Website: lowes
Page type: delivery-shipping
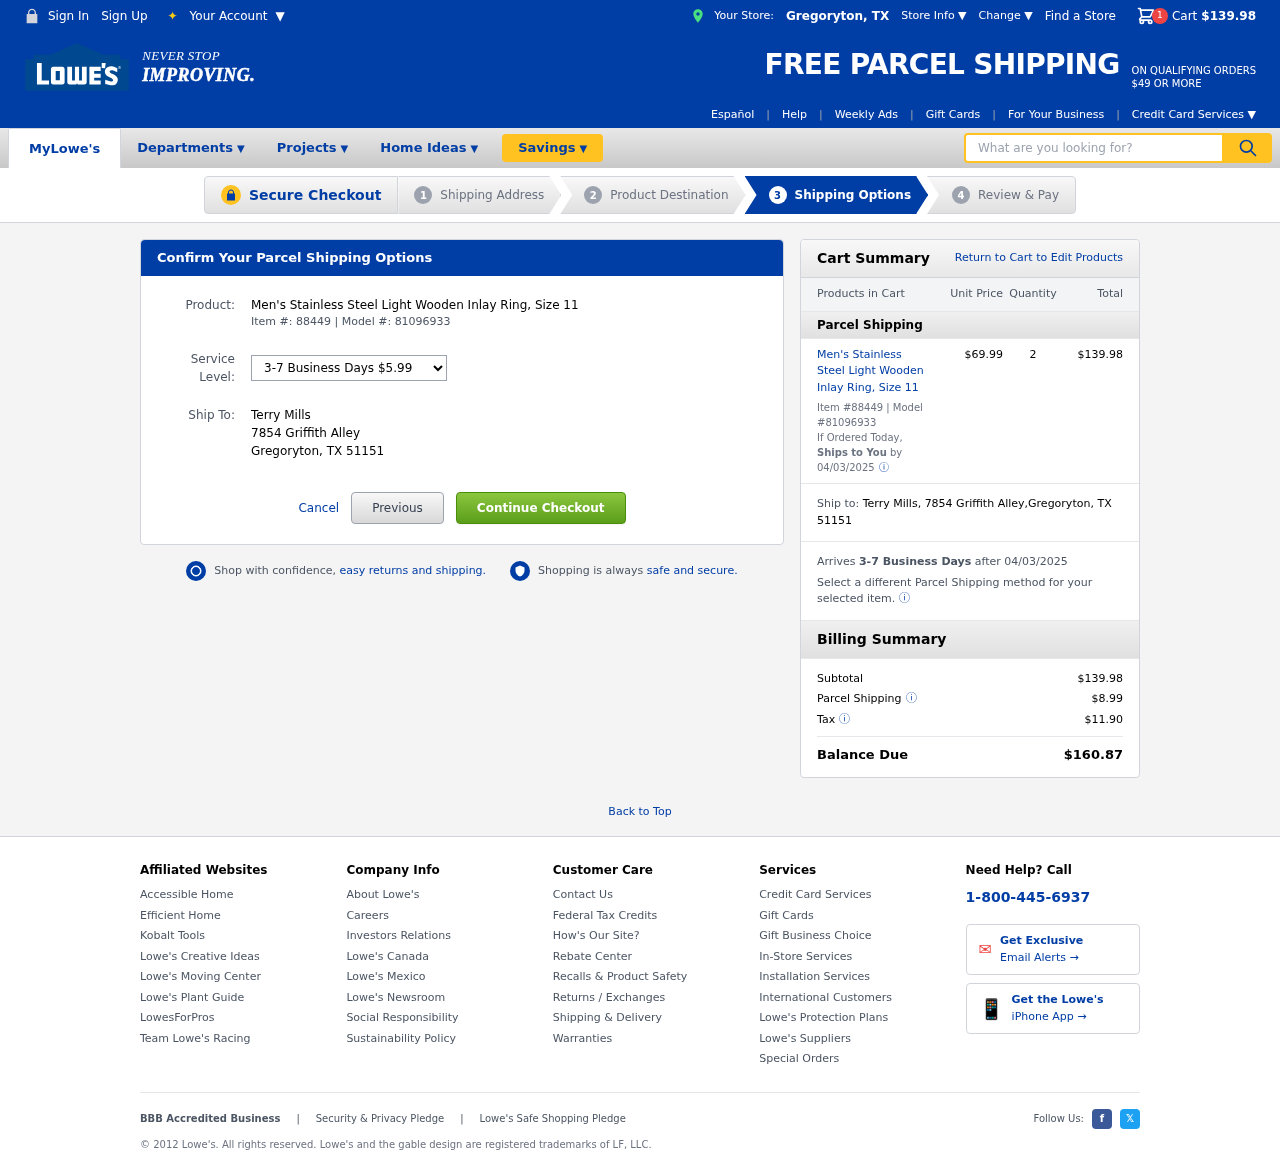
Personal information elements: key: PII_CITY
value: Gregoryton
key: PII_FULLNAME
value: Terry Mills
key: PII_POSTCODE
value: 51151
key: PII_STATE_ABBR
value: TX
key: PII_STREET
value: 7854 Griffith Alley
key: PII_FULLNAME2
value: Terry Mills
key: PII_CITY2
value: Gregoryton
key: PII_STATE_ABBR2
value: TX
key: PII_POSTCODE_FULL
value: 51151
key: PII_POSTCODE_NUMERIC
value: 51151
Product elements: key: PRODUCT1_NAME
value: Men's Stainless Steel Light Wooden Inlay Ring, Size 11
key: PRODUCT1_PRICE
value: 69.99
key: PRODUCT1_QUANTITY
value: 2
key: PRODUCT1_ITEM_NUMBER
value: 88449
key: PRODUCT1_MODEL_NUMBER
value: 81096933
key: PRODUCT1_NAME2
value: Men's Stainless Steel Light Wooden Inlay Ring, Size 11
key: PRODUCT1_ITEM_NUMBER2
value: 88449
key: PRODUCT1_MODEL_NUMBER2
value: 81096933
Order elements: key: ORDER_SUBTOTAL
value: $139.98
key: ORDER_DELIVERY_DATE
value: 04/03/2025
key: ORDER_ITEM_TOTAL
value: $139.98
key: ORDER_DELIVERY_DATE2
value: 04/03/2025
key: ORDER_SHIPPING_COST
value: $8.99
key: ORDER_TAX
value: $11.90
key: ORDER_TOTAL
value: $160.87
Search elements: key: HEADER_SEARCH
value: What are you looking for?